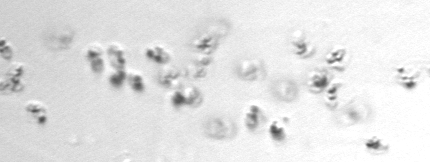
Label: Phaeocystis